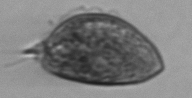
Label: Prorocentrum_micans